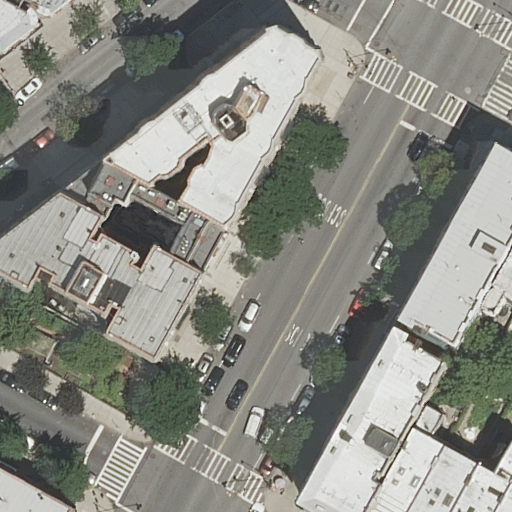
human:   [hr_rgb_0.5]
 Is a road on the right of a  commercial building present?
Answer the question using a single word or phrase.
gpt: no

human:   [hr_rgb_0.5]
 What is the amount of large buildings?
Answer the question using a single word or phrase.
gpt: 1

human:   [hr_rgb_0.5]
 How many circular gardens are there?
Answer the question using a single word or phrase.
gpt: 0

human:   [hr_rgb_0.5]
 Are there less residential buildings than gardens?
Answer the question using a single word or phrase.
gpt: no

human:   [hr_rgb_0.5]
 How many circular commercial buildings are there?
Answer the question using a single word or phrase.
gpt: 0

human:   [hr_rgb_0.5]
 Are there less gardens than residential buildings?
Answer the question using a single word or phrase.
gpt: yes

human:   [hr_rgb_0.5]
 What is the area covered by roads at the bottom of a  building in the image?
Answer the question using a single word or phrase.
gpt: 0m2

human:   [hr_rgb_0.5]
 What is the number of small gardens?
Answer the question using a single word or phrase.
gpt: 0

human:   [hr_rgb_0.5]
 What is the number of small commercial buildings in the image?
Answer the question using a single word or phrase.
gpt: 0

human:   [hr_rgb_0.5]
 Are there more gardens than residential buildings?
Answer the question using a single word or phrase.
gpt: no

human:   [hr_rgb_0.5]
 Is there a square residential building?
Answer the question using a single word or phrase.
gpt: no

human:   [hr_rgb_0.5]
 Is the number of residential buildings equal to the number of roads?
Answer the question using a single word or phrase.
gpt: no

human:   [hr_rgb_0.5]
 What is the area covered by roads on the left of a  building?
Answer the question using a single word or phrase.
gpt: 0m2

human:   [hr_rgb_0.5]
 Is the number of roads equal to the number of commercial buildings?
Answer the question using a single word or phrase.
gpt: no

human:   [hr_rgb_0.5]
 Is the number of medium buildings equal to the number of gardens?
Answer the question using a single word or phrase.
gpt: no

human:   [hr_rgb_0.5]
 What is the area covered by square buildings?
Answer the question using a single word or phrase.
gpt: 0m2

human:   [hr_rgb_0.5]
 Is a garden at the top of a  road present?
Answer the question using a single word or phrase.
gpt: yes

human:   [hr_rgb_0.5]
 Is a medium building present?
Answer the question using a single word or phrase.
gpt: yes

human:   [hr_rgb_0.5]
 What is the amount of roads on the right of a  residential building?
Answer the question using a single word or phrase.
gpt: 4

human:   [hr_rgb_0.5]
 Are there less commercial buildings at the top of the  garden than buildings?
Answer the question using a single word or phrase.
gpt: yes

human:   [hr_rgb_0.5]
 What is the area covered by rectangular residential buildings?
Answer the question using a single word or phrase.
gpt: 150m2

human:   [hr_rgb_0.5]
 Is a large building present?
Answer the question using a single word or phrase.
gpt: yes

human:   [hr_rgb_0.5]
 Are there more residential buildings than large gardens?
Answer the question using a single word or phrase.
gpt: yes

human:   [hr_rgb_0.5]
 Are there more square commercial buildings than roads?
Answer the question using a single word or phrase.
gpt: no

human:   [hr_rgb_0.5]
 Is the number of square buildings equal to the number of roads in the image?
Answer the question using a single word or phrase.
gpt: no

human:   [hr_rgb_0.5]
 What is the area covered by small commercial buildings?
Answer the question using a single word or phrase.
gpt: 0m2

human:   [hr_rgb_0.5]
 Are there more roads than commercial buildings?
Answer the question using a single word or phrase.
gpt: yes

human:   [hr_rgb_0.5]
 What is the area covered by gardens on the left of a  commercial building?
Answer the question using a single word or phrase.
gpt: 0m2

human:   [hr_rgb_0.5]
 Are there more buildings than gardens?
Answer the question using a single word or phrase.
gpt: yes

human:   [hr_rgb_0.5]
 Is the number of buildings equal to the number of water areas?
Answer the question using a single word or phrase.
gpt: no

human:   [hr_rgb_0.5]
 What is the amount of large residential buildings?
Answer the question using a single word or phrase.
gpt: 1

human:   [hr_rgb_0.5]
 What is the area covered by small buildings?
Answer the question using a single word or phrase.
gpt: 216m2

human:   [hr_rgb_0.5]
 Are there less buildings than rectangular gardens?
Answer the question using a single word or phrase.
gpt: no

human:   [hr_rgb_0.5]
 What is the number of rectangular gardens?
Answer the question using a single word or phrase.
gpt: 1

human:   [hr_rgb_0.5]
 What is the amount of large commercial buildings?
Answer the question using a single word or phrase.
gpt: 0

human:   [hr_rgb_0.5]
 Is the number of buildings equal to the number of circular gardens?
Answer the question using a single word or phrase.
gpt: no